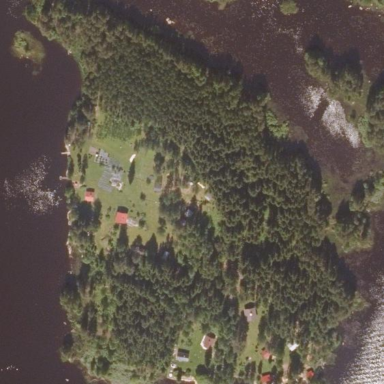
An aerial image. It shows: Islet covered with woodland.